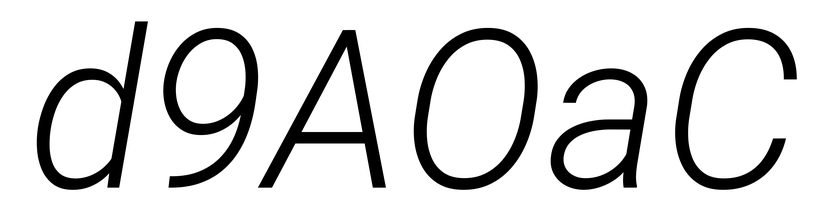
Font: Roboto-Italic_Light_Italic